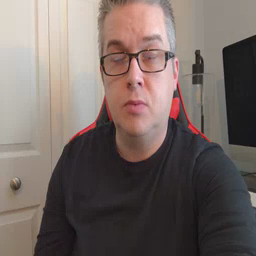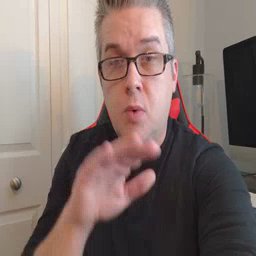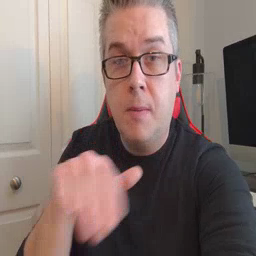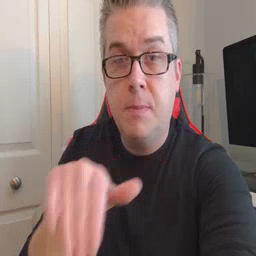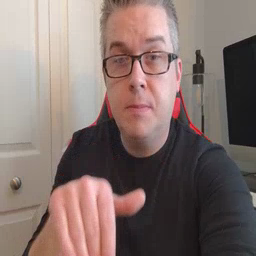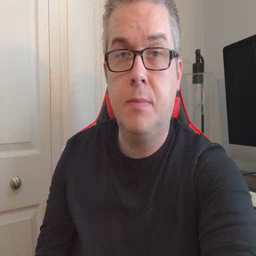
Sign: pool